Question: I'm using Bootstrap 3 and I have a full width row with 3 'col-lg-4', each column with an icon, a title and a subtitle. But now I'd like to place the icon and text side by side, like this:

Initial HTML:
'''
<div class="cover-container">
<div class="row">
<div class="col-lg-4">
<div class="tile">
<img src="" />
<h3>Title</h3>
<p>Lorem ipsum</p>
</div>
</div
...
...
</div>
</div>
.cover-container {
margin: 0 auto;
width: 100%;
padding: 0px;
}
.tile {
text-align: center;
}
'''
I've tried with 8 'col-lg-2', but I don't like that it shows each column as a row on a smartphone.
I prefer to use 3 centered 'col-lg-4', but I can not place elements like in the mock-up,
can you help? Thanks...
SOLUTION:
'''
<div class="cover-container">
<div class="row">
<div class="col-sx-4 col-sm-4 col-md-4 col-lg-4">
<div class="row">
<div class="col-xs-6 cover-tile-image">
<img src="/assets/images/1.png" alt="" />
</div>
<div class="col-xs-6 cover-tile-text">
<h3>Title</h3>
<p>Lorem ipsum</p>
</div>
</div>
</div>
...
...
</div>
</div>
.cover-tile-image {
text-align: right;
padding-right: 5px;
}
.cover-tile-text {
padding-left: 5px;
}
'''
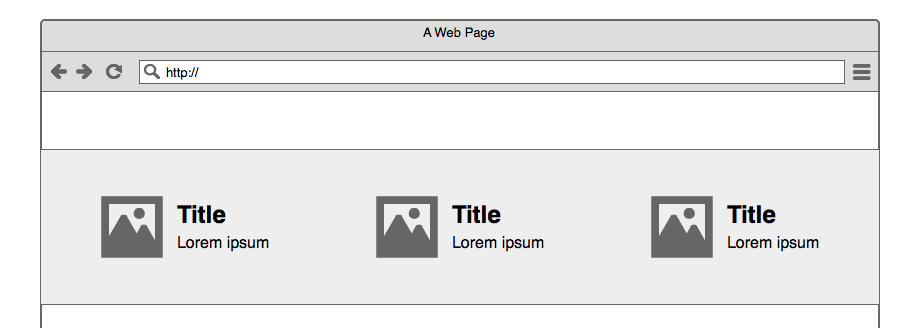
Answer: Here is the solution :) with <URL>.
<URL> more information about the grids.
This solution is also RESPONSIVE READY.
'''
<div class="row well">
<div class="col-sx-4 col-sm-4 col-md-4 col-lg-4">
<div class="row ">
<div class="col-sx-3 col-sm-3 col-md-3 col-lg-3">
<img src="//placehold.it/50x50" />
</div>
<div class="col-sx-9 col-sm-9 col-md-9 col-lg-9">
<h3>Title</h3>
<p>Lorem ipsum</p>
</div>
</div>
</div> <div class="col-sx-4 col-sm-4 col-md-4 col-lg-4">
<div class="row ">
<div class="col-sx-3 col-sm-3 col-md-3 col-lg-3">
<img src="//placehold.it/50x50" />
</div>
<div class="col-sx-9 col-sm-9 col-md-9 col-lg-9">
<h3>Title</h3>
<p>Lorem ipsum</p>
</div>
</div>
</div> <div class="col-sx-4 col-sm-4 col-md-4 col-lg-4">
<div class="row ">
<div class="col-sx-3 col-sm-3 col-md-3 col-lg-3">
<img src="//placehold.it/50x50" />
</div>
<div class="col-sx-9 col-sm-9 col-md-9 col-lg-9">
<h3>Title</h3>
<p>Lorem ipsum</p>
</div>
</div>
</div>
</div>
'''
'''
h3{margin:0;}
'''